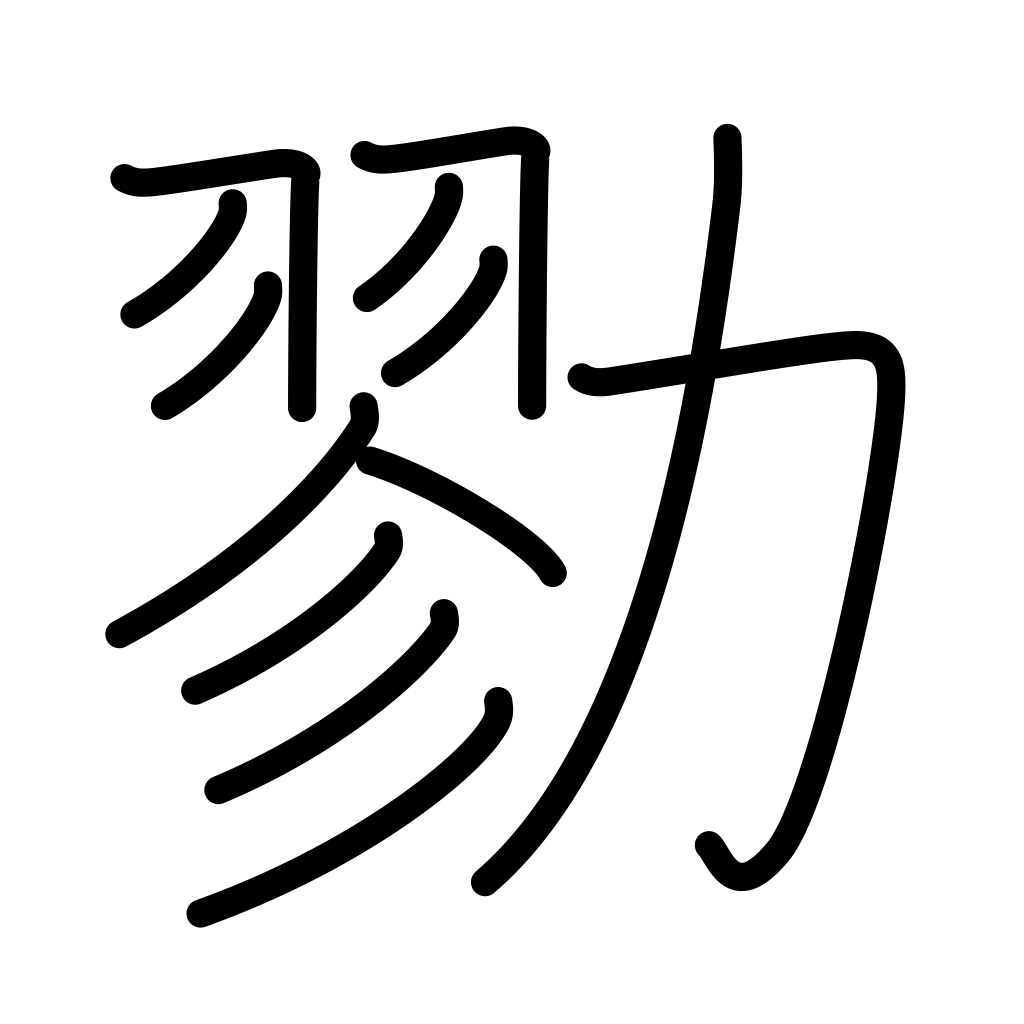
Meaning: combine, join forces